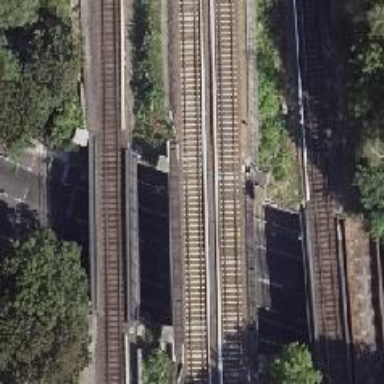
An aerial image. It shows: Bridge carrying electrified light rail track.